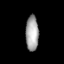
Tissue: lung
Cell type: Epithelial cells
Senescence score: 0.5847
Nuclear area (px): 448
Mean DAPI intensity: 162.906